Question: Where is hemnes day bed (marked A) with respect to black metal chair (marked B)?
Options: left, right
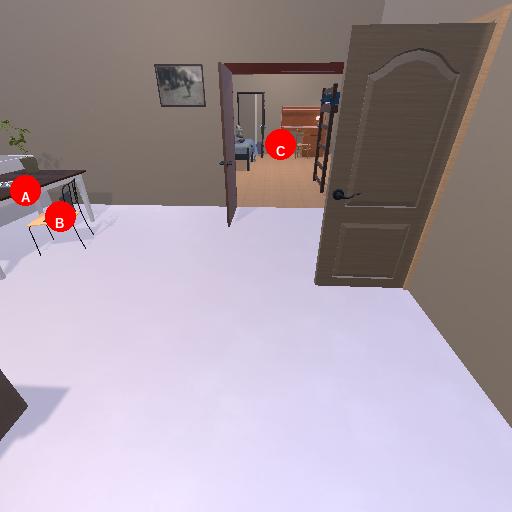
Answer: left